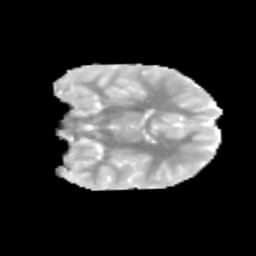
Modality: MD
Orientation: coronal
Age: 9
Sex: female
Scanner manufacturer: siemens
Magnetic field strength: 3 T
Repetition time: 3.8 s
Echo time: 0.07 s